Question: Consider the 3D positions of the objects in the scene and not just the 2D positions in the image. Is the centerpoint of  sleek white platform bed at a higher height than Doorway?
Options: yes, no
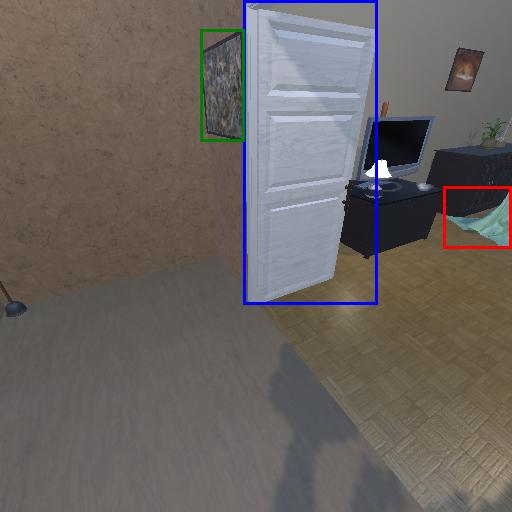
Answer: yes